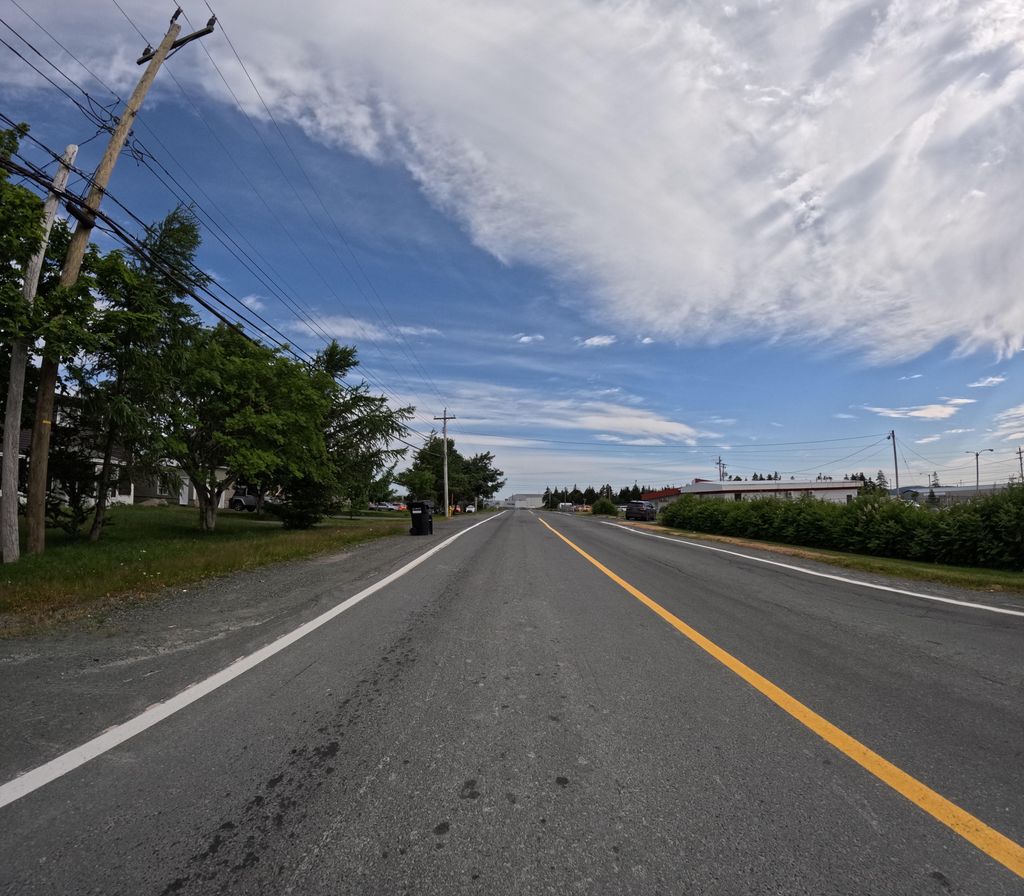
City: st_johns